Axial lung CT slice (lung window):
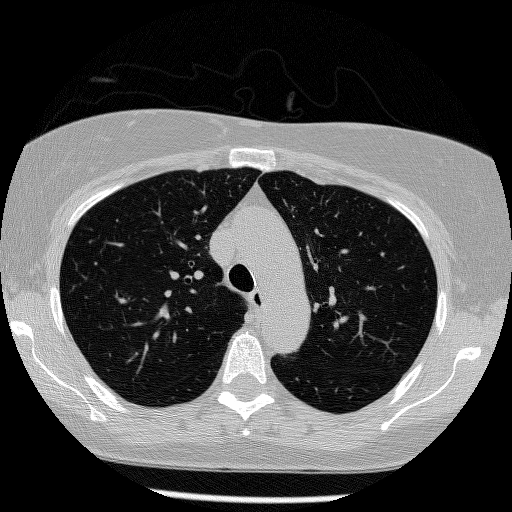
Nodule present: no